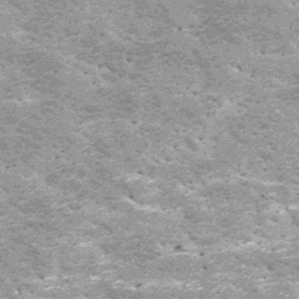
Label: frost